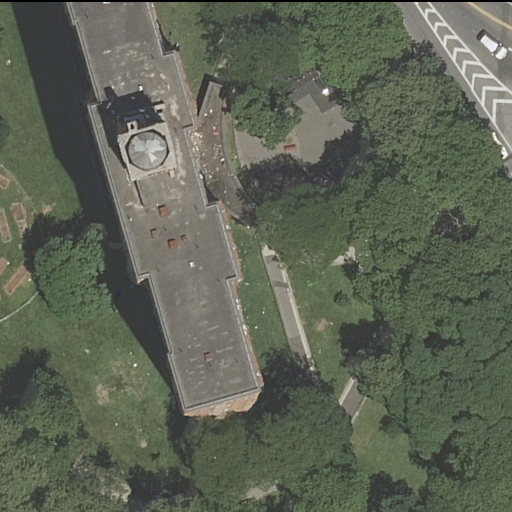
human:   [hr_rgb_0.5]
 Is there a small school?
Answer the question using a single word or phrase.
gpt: no

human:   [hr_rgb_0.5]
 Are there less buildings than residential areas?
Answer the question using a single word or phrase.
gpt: no

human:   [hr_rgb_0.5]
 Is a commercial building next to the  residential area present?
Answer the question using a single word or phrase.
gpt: no

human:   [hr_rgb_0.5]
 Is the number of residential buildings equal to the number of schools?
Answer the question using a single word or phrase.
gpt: yes

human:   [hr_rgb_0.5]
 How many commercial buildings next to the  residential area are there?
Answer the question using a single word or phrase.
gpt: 0

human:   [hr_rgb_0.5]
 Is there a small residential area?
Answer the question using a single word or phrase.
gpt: no

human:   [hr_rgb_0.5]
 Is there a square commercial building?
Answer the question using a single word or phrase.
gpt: no

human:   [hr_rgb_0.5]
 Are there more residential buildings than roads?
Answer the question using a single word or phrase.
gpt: no

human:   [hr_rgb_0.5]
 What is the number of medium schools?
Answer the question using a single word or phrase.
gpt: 0

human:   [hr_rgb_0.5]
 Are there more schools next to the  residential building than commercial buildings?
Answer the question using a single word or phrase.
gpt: yes

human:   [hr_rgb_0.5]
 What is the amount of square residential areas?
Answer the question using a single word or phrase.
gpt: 0

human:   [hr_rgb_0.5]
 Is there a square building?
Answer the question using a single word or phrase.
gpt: no

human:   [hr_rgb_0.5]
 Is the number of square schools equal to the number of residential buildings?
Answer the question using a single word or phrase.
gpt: no

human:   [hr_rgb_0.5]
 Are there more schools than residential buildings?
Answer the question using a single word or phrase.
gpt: no

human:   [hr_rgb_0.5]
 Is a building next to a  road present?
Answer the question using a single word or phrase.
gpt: yes

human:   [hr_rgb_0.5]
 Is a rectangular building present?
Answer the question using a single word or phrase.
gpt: no

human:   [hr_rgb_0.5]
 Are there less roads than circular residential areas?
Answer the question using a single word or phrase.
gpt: no

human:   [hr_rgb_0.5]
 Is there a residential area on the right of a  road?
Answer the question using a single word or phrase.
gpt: no

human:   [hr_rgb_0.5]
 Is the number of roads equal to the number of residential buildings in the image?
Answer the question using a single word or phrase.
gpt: no

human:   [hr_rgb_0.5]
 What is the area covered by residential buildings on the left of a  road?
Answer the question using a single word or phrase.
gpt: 1399m2

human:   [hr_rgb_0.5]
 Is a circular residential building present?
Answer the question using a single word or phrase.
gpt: no

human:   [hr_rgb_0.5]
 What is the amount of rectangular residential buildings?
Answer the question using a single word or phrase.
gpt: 0

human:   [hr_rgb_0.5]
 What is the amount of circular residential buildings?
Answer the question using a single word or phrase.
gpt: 0

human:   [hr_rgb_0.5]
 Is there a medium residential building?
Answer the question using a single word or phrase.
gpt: no

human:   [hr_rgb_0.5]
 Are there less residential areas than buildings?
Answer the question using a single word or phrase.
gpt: no

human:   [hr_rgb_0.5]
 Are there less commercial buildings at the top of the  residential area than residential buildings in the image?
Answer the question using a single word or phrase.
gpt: yes

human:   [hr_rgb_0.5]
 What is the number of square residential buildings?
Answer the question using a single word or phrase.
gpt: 0

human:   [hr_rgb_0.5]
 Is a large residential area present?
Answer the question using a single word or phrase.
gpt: yes

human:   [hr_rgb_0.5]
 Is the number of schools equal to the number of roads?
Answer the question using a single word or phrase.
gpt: no

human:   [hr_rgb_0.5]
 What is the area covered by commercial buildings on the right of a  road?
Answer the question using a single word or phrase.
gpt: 0m2

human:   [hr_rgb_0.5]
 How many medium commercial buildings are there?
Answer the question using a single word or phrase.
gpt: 0

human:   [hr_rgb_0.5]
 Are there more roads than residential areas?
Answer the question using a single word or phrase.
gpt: yes

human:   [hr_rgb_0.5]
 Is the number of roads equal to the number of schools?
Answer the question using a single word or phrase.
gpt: no

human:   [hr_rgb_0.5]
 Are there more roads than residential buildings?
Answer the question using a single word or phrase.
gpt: yes

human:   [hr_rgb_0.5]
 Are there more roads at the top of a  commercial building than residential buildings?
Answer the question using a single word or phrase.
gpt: no

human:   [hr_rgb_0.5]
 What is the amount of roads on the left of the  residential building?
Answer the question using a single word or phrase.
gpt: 0